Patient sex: M
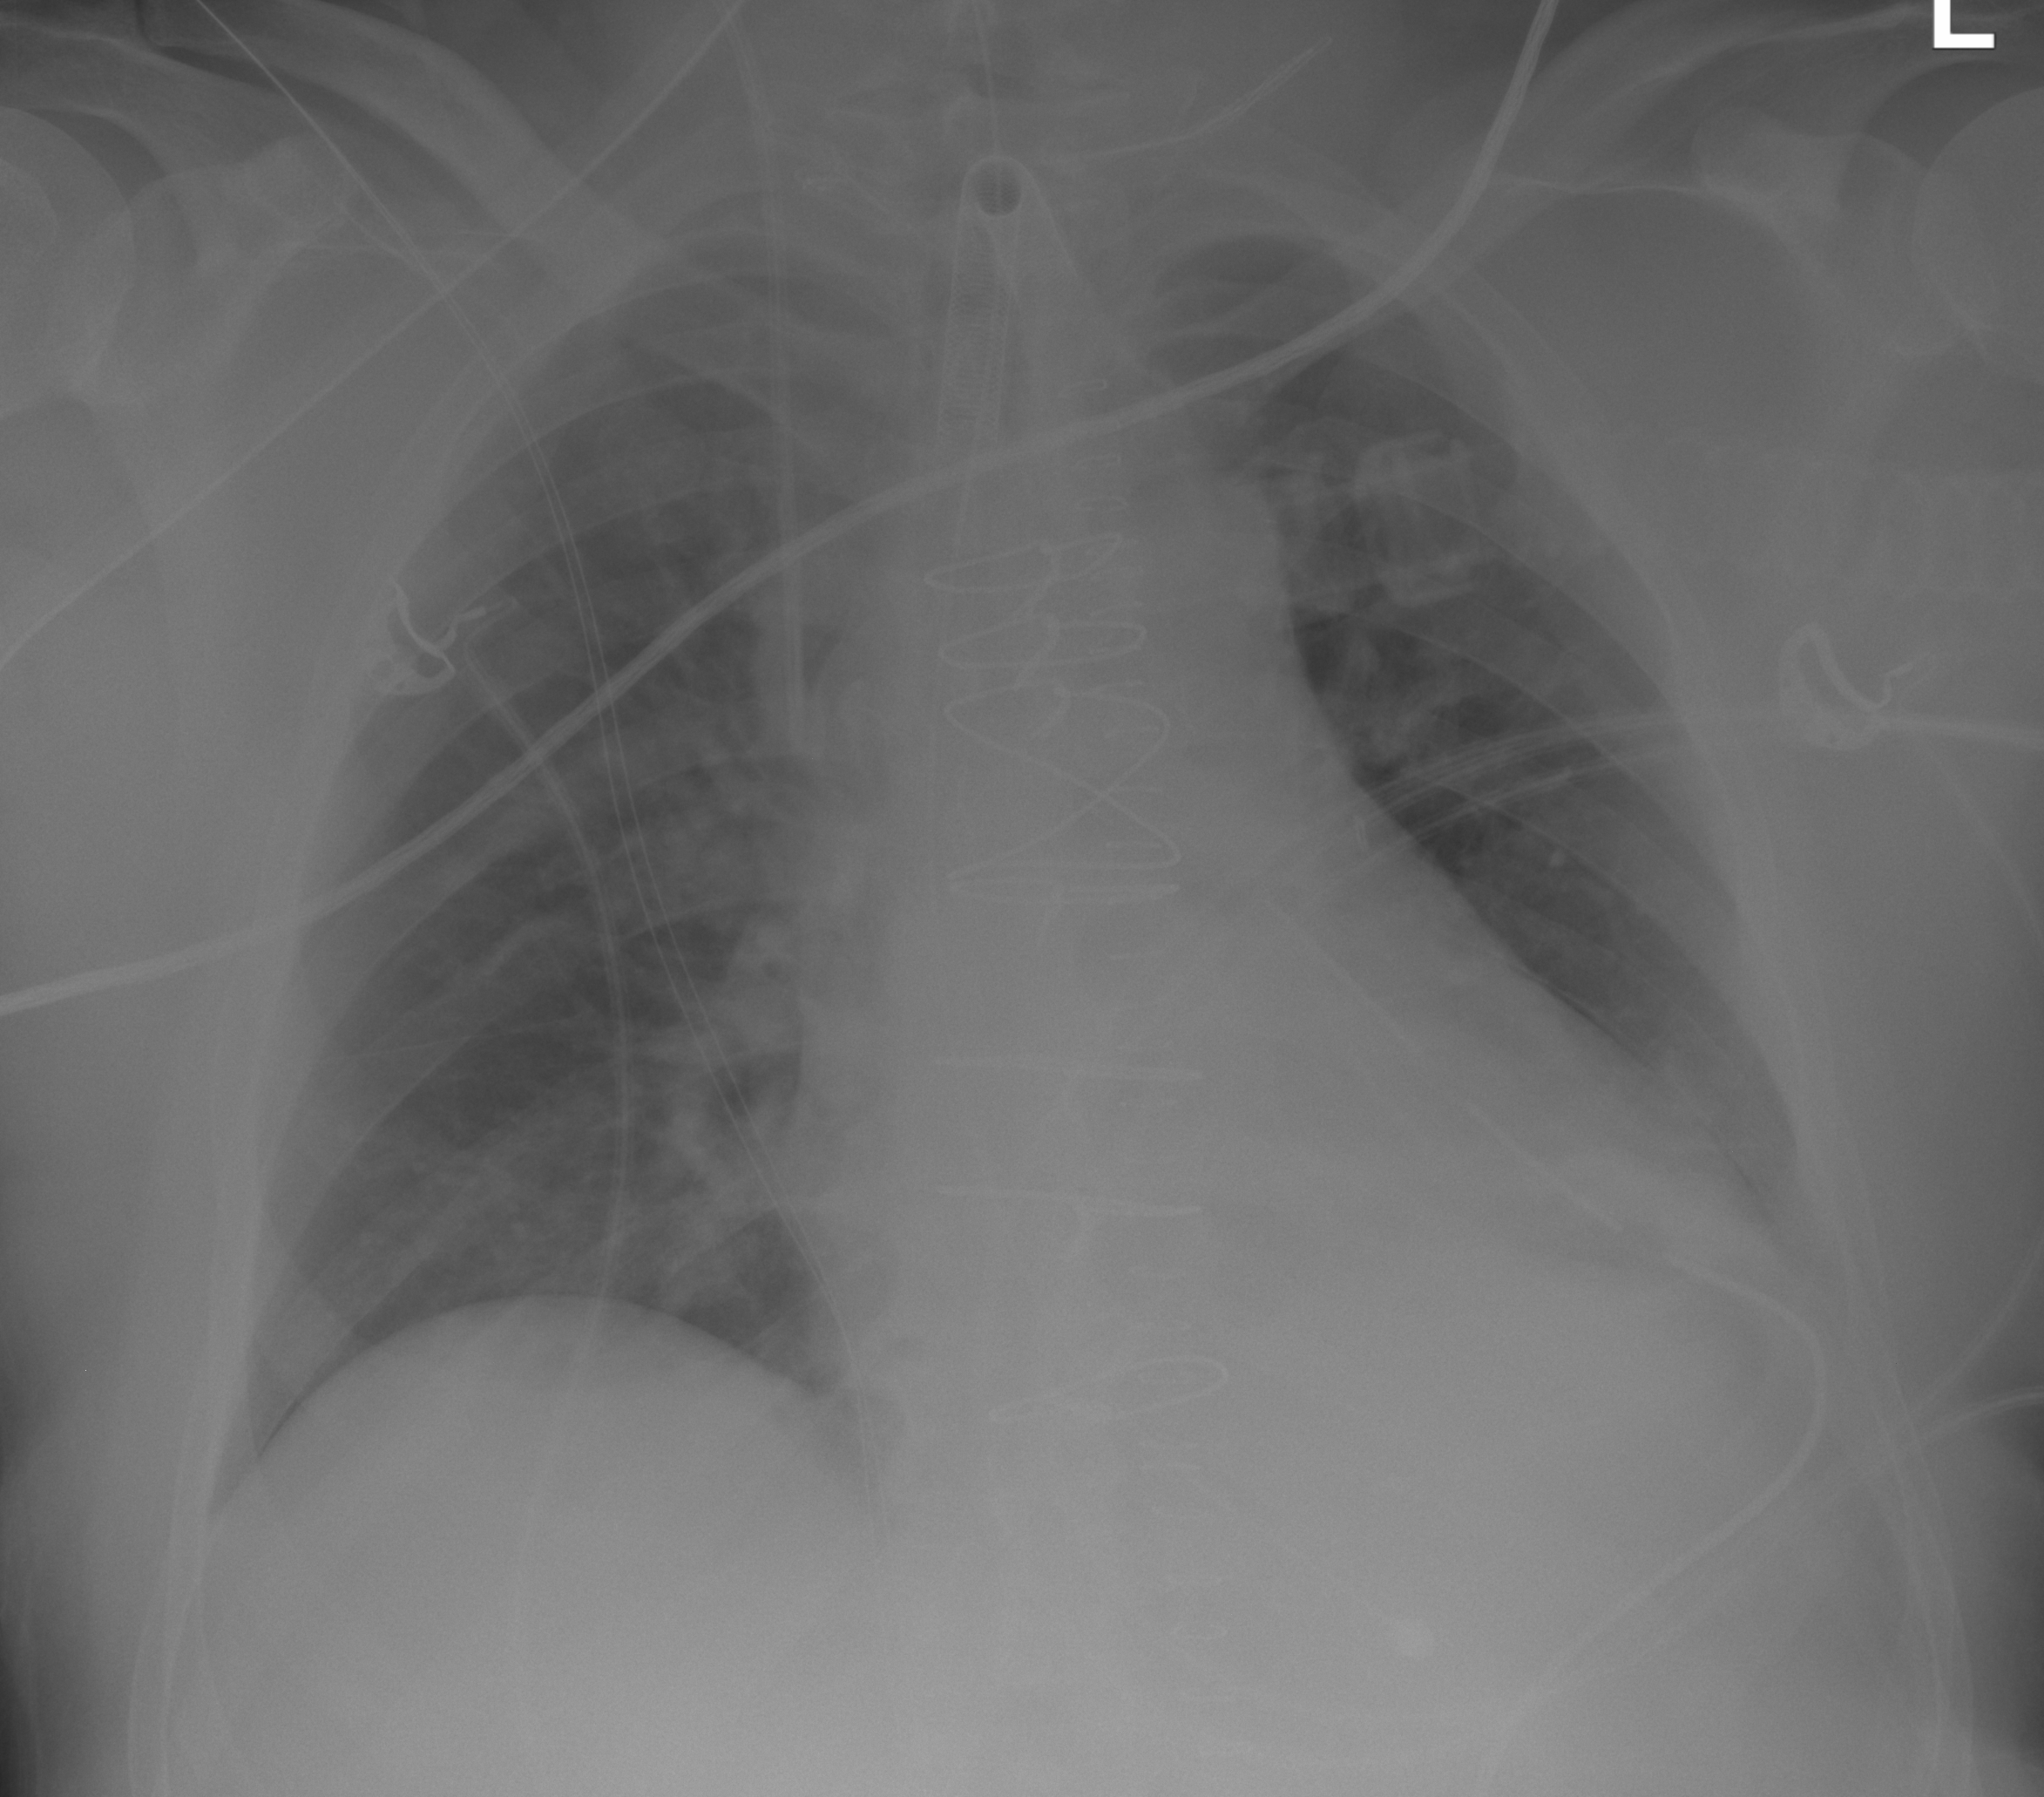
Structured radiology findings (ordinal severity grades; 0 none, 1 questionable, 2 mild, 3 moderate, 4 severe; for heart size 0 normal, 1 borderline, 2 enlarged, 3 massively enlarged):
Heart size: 2
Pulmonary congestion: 0
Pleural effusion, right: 0
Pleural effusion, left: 2
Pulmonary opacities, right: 0
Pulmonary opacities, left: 0
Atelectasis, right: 0
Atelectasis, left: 2